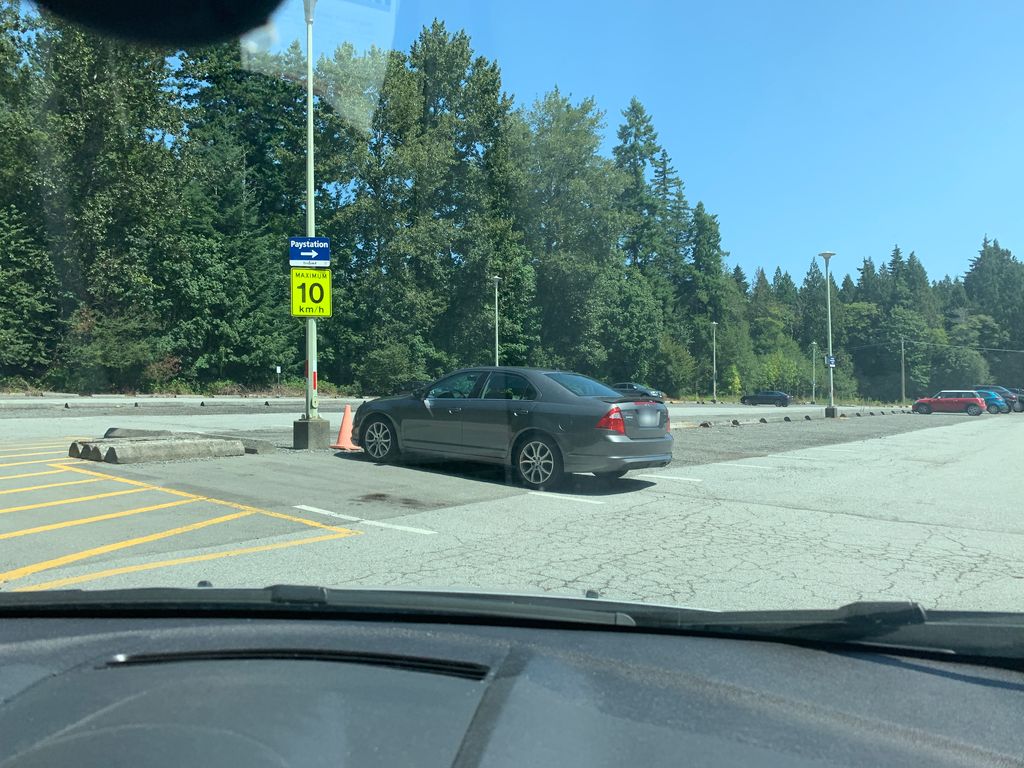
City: vancouver